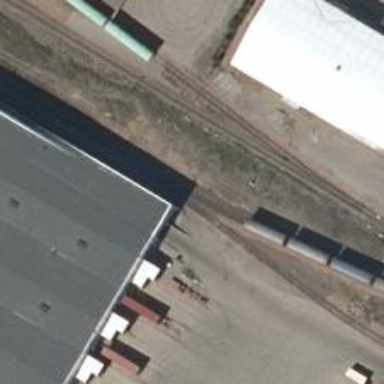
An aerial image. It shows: Rail spur service.